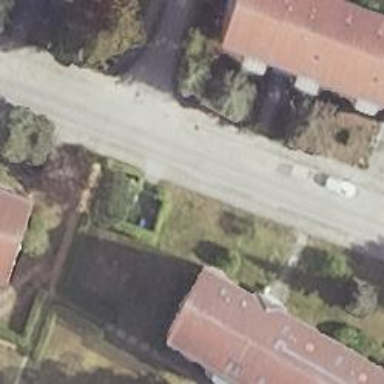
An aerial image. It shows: Residential road with concrete surface and parking lane. There are sidewalks on both sides.